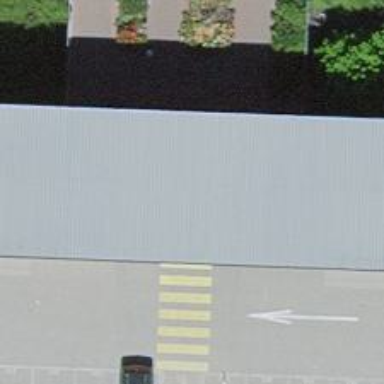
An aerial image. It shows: Road with steps.